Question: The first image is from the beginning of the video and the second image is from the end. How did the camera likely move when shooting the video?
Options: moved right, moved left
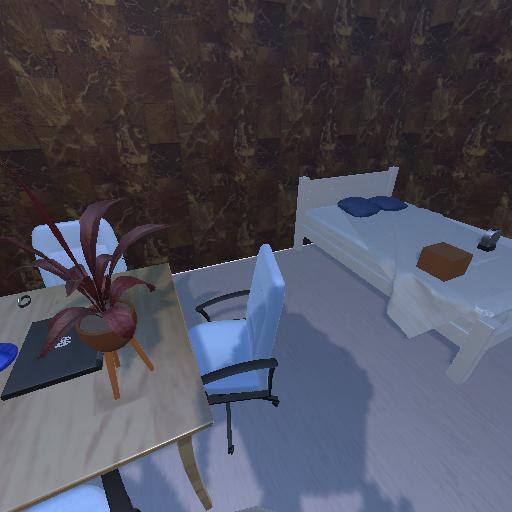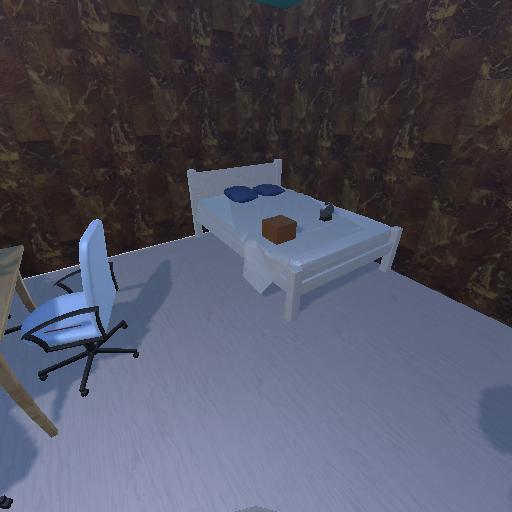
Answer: moved right